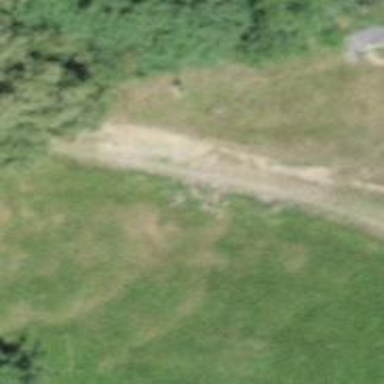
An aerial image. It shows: Unpaved track road.